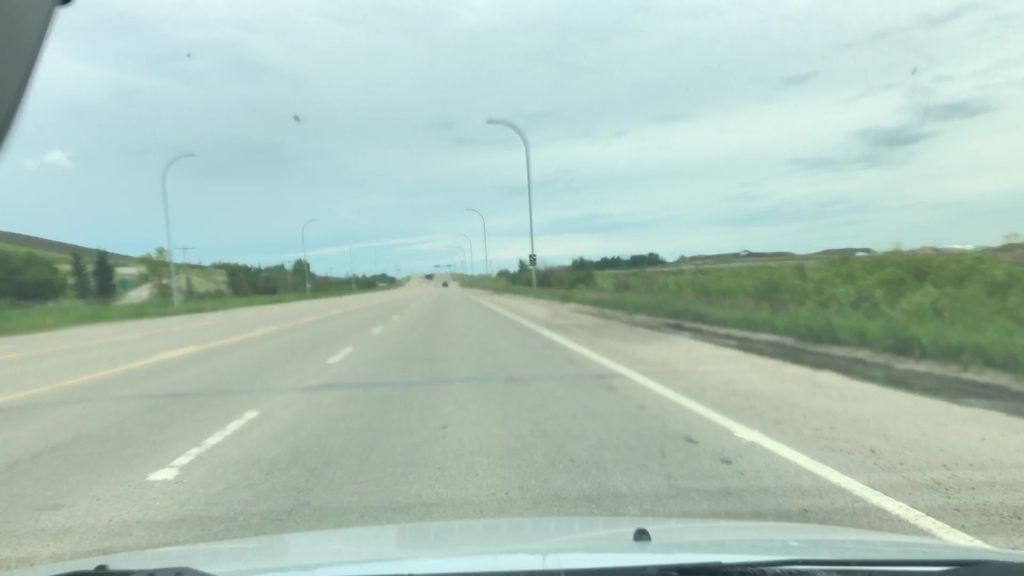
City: edmonton